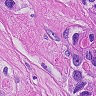
Metastatic tissue present: yes